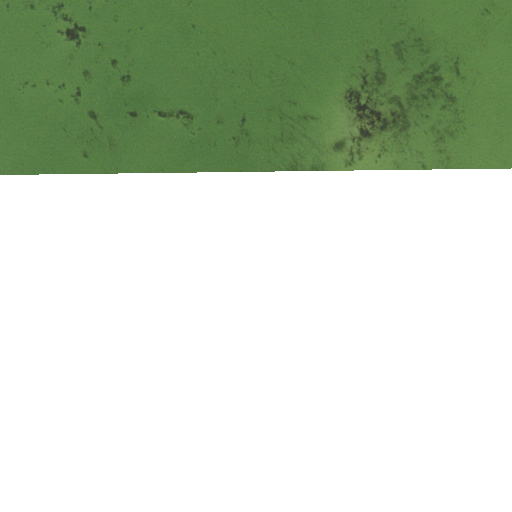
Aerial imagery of island in Florida named Gomez Rock containing only open water